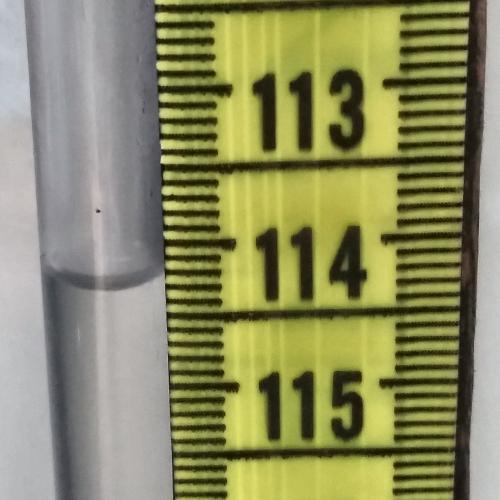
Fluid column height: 114.3 cm